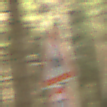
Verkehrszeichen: ReiterRechts
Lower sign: Geschwindigkeit90
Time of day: MorningAfternoon
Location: Outdoor (Nature)
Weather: Overcast
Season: Winter
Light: Natural